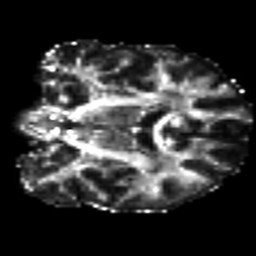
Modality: FA
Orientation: coronal
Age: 32
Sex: male
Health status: healthy
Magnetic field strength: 3 T
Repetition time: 8.4 s
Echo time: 0.0926 s